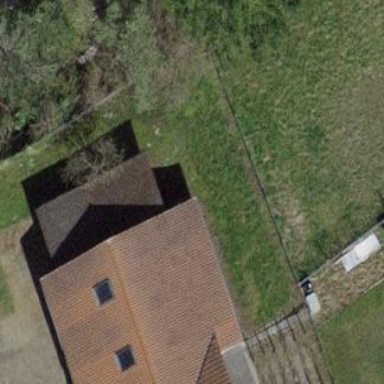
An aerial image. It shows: Building with tile roof.